Aerial crown-view tile of a tropical tree (Barro Colorado Island, Panama), acquired 20250414:
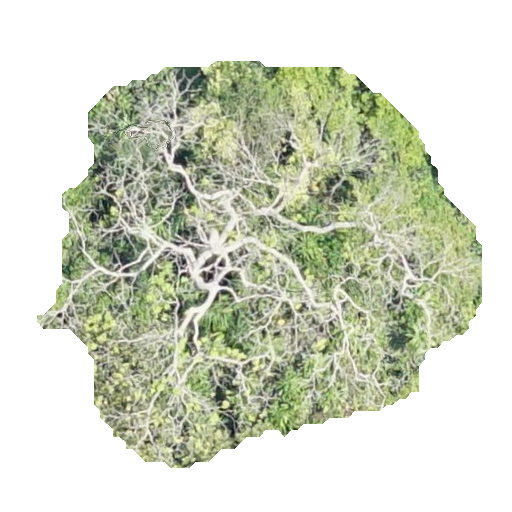
Species: Astronium graveolens
GBIF accepted scientific name: Astronium graveolens
Crown area: 190.353 m²